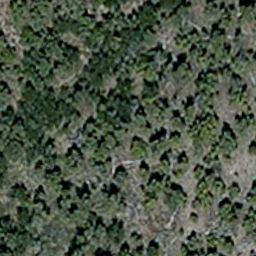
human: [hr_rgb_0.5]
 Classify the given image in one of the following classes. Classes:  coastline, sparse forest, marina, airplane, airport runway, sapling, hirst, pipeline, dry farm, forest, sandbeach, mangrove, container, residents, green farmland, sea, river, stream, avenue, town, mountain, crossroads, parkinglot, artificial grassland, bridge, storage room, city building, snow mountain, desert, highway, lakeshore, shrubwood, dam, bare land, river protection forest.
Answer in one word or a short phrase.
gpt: sparse forest